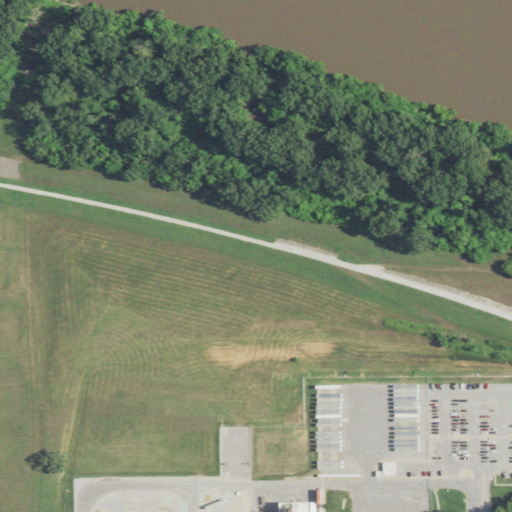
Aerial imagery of levee in Kansas named Argentine Levee Unit containing pasture, deciduous forest, open development, open water, low intensity development, high intensity development, medium intensity development, and grassland